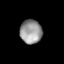
Tissue: lung
Cell type: Endothelial cells
Senescence score: 0.5741
Nuclear area (px): 512
Mean DAPI intensity: 150.3125